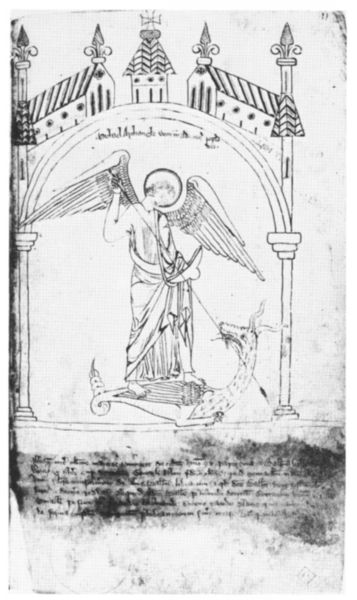
Titel: Das schwarze Buch der Schatzkammer (The Black Book of the Exchequer)
Institution: London, Public Record Office
Schlagwörter: flügel, kampf, weiß, stadt, fenster, grau, schwarz, säule, säulen, zeichnung, gebäude, steine, tod, bild, häuser, kirche, gewand, engel, schrift, bogen, türen, stab, dächer, mauer, rundbogen, lanze, tor, eingang, schild, tusche, buch, türme, torbogen, barfuß, druck, illustration, schwarzweiß, schwert, text, schlange, buchseite, pergament, heiligenschein, nimbus, christlich, teufel, toga, mittelalter, heiliger, speer, töten, heilig, erzengel, drachen, drache, handschrift, drachentöter, georg, heiliger georg, michael, monster, untier, latein, gabriel, buchmalerei, spieß, aura, häser, erzengel michael, verwaschene schrift